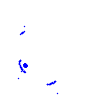
Particle: kaon